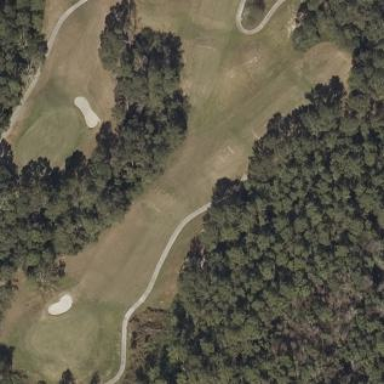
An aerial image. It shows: Grassy area designated as golf fairway.